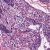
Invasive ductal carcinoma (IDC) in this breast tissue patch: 0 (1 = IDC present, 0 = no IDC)